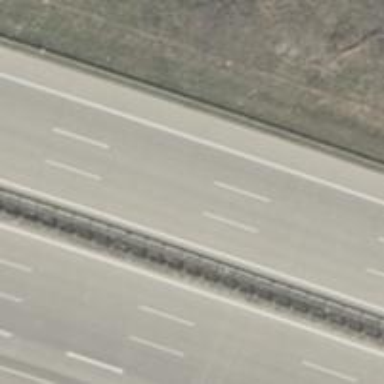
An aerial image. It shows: Motorway with concrete surface.